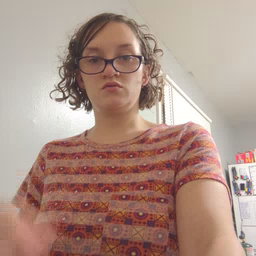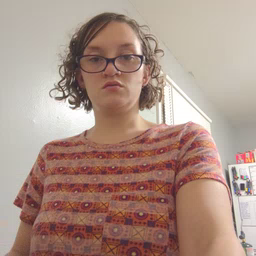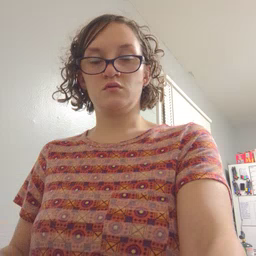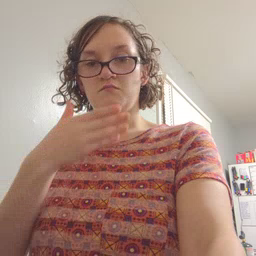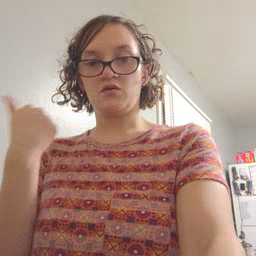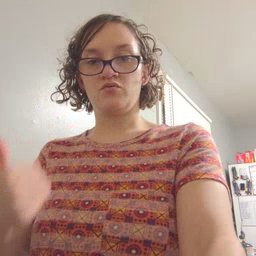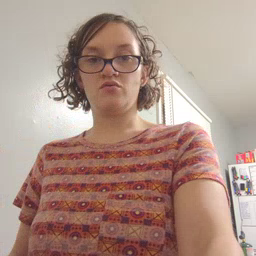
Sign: better